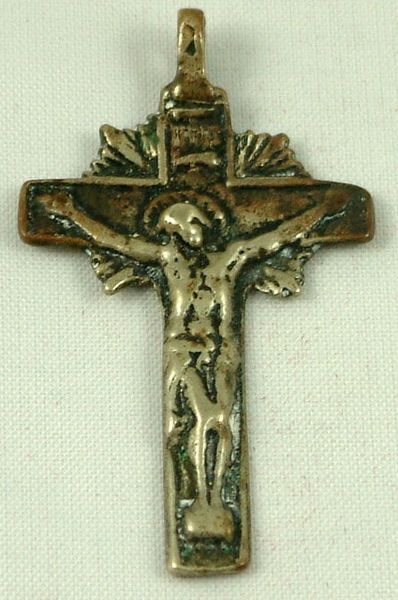
Titel: Crucifix pendant
Standort: Amherst (Massachusetts, USA)
Institution: Mead Art Museum, Amherst College
Schlagwörter: church, hands, religious, white, black, gold, golden, green, old, wall, yellow, brown, sad, silver, life, sun, death, feet, metal, light, cross, necklace, photo, sculpture, dead, died, salvation, crucifixion, love, arms, jesus, art, shiny, religion, legs, god, christ, crucifix, figure, rust, brass, bronze, artifact, christian, carving, christianity, hanging, symbol, hope, photograph, crucifiction, crucification, halo, holy, jewelry, catholic, ugly, jesus christ, pendant, symbolic, metall, cruzifix, symbols, inri, worn, crusade, nails, mold, suffer, neclace, oxidation, polished, charm, pendent, tarnished, new born, regenerate, corrosion, jesus chrisst, holly symbol, sacrifition, messing, pollished, crucifi, oxidant, crossification